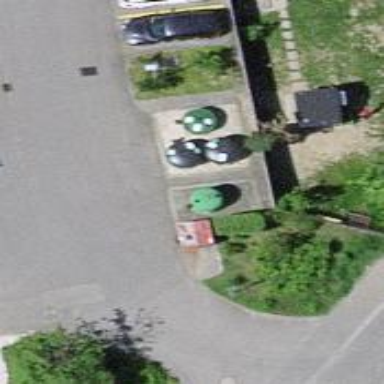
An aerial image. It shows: Recycling container in the area designated for recycling.